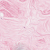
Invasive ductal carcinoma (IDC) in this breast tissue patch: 0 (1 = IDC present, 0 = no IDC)